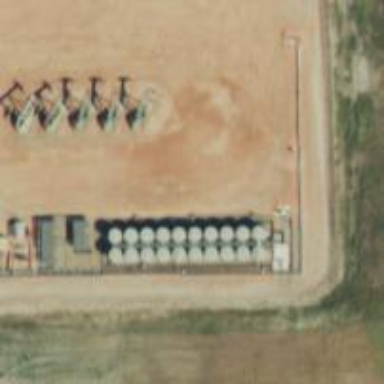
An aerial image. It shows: Storage tank with man-made structure.